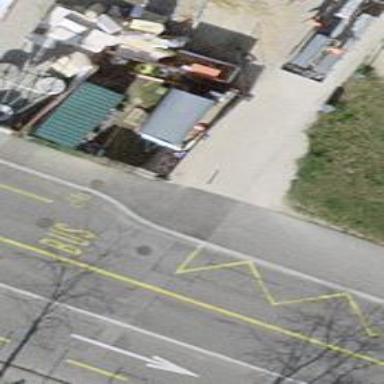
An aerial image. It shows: Bollard.